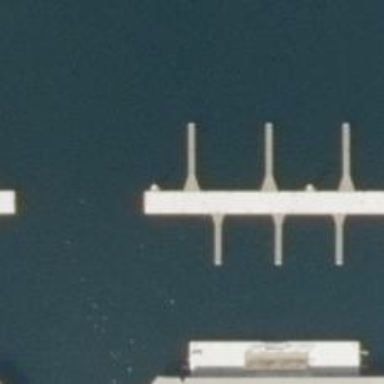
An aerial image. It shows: Man-made pier.